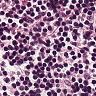
Metastatic tissue present: no